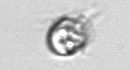
Label: Balanion